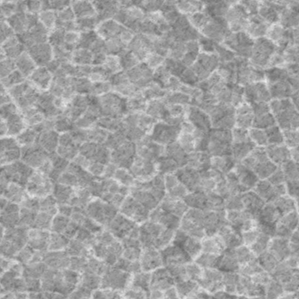
Label: frost